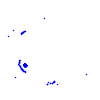
Particle: pion